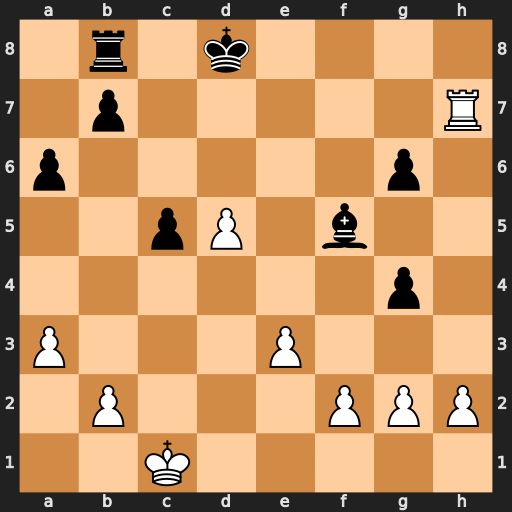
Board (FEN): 1r1k4/1p5R/p5p1/2pP1b2/6p1/P3P3/1P3PPP/2K5
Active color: w
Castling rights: -
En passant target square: -
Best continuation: Rh8+ Kc7 d6+ Kxd6 Rxb8